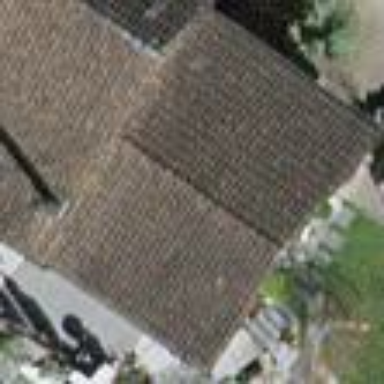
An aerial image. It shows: Garage with roof oriented across.